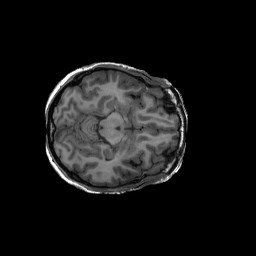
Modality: T1w
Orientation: axial
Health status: ill
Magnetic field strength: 3 T